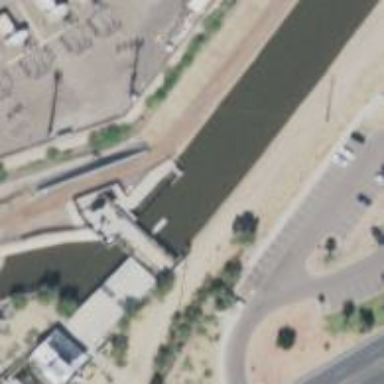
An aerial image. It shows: Dam along waterway.